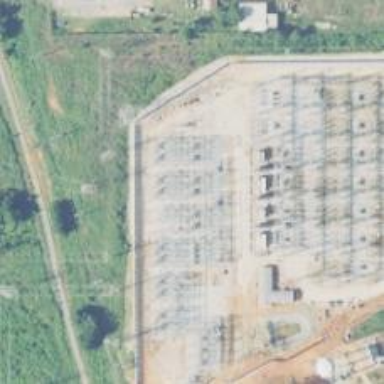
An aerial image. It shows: Switch for power supply.